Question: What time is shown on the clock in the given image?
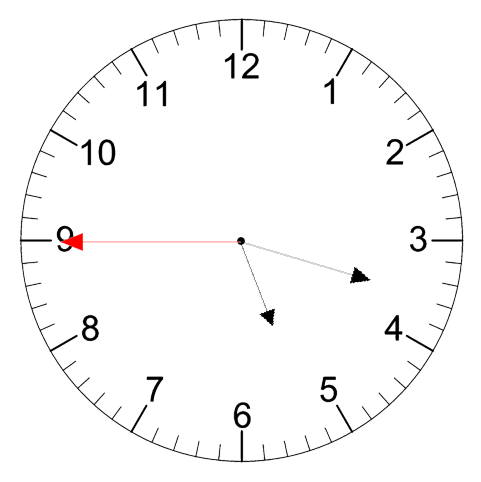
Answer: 05:17:45